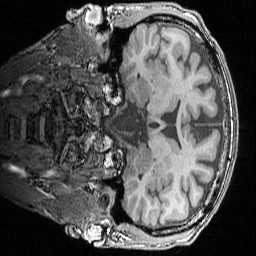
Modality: T1w
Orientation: coronal
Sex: male
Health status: ill
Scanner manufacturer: siemens
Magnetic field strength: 3 T
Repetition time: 1.57 s
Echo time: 0.00342 s